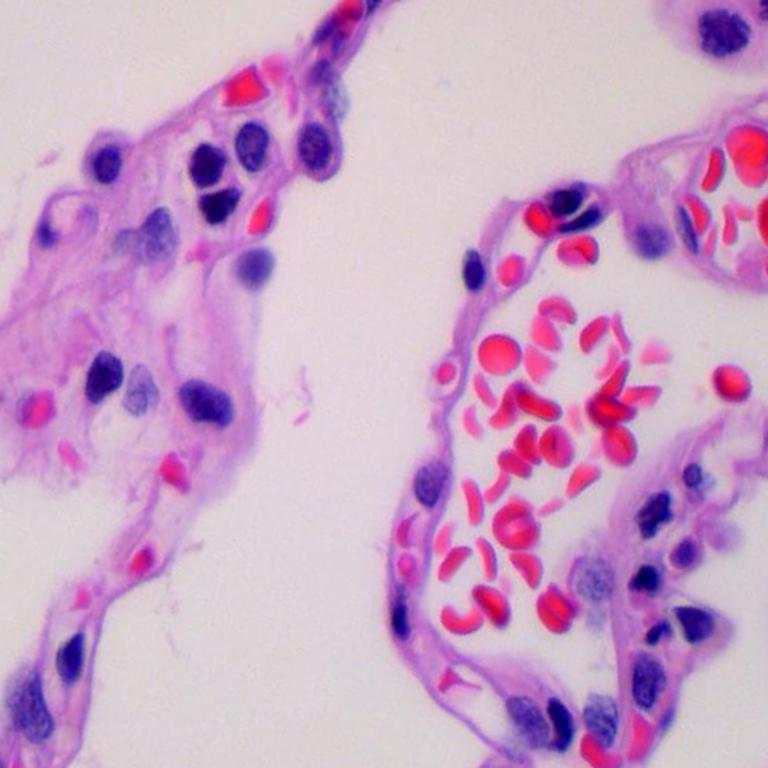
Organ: lung
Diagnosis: benign